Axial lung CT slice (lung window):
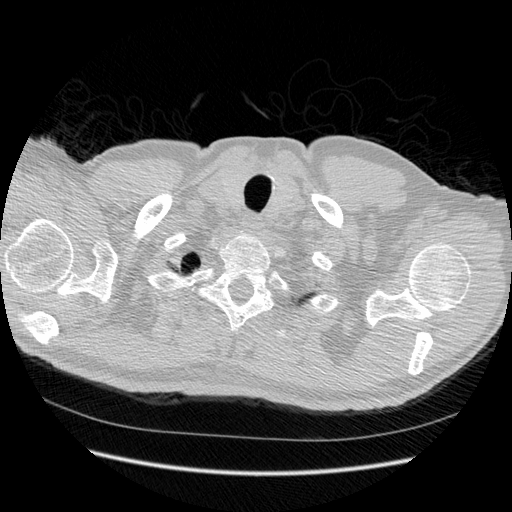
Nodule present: no